Aerial crown-view tile of a tropical tree (Barro Colorado Island, Panama), acquired 20250915:
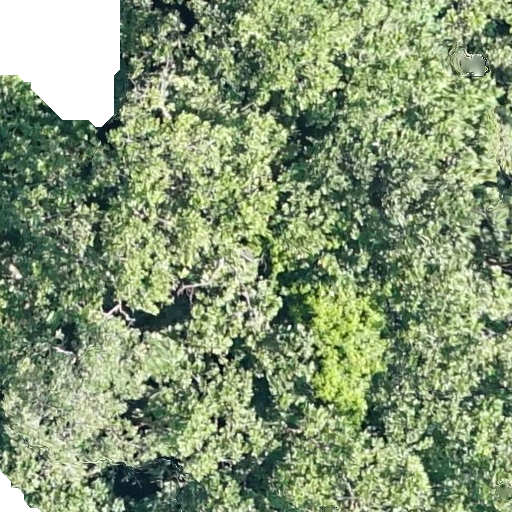
Species: Anacardium excelsum
GBIF accepted scientific name: Anacardium excelsum
Crown area: 652.16 m²